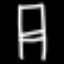
Label: chair